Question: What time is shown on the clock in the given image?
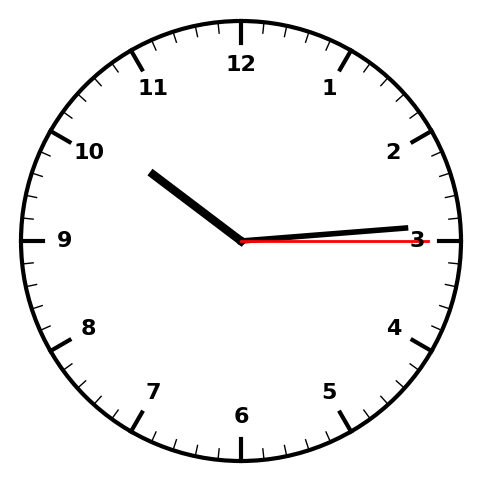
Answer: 10:14:15